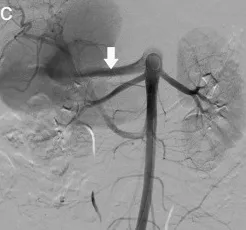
Congenital visceral vascular variation was diagnosed by multi-imaging examinations. (c) Angiogram showed the common hepatic artery (straight solid arrow).
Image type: radiology (x_ray)